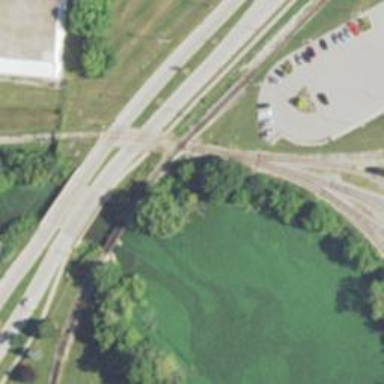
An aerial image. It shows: Railway crossing.